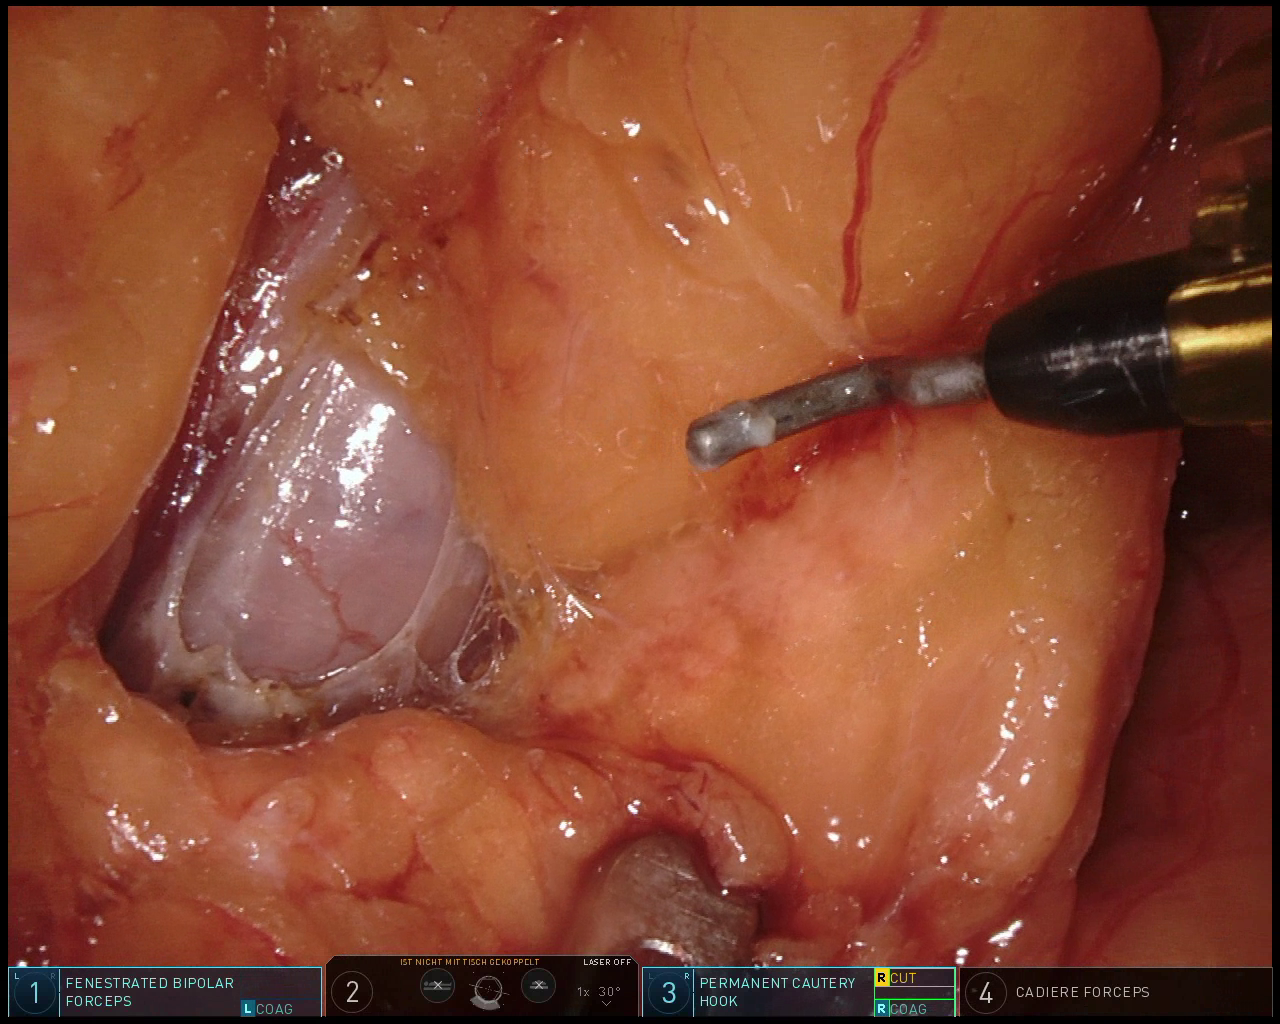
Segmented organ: pancreas
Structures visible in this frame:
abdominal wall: no
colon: no
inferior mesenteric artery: no
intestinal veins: no
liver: no
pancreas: yes
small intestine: no
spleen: no
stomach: yes
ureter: no
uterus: no
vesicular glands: no